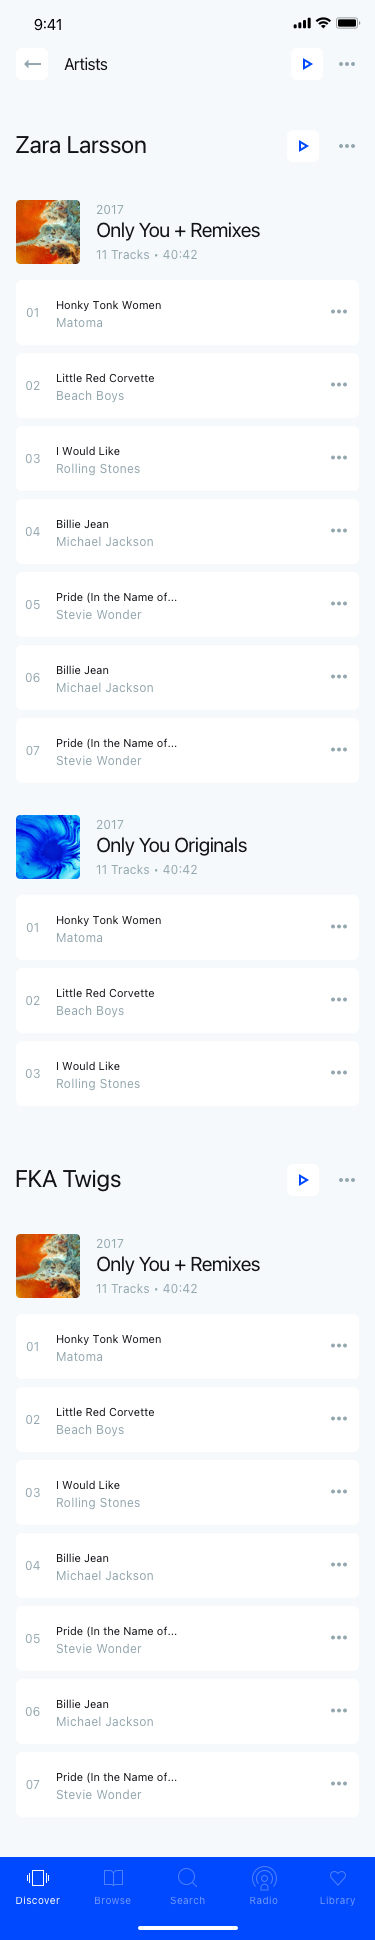
Text in this UI design:
FKA Twigs
2017
11 Tracks • 40:42
Only You + Remixes
2017
11 Tracks • 40:42
Only You Originals
2017
11 Tracks • 40:42
Only You + Remixes
Zara Larsson